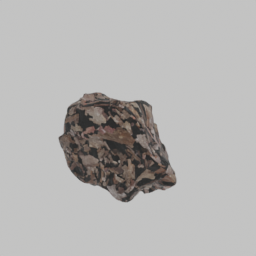
Label: nature